Question: I want to load data from WCF to a grid (SlickGrid). This code works if I manually make a Json and load it in the grid. But if I use the variable I get from Jquery - ajax I get an object insted of an array.
If I run the following code.
'''
$(function () {
$.ajax({
url: "DataService.svc/DoWork",
type: "POST",
contentType: "application/json",
dataType: 'JSON',
success: loadData,
error: showError
});
});
function loadData(result) {
var data = [];
data[0] = {
BO: "Task ",
Agreement: "5 days"
};
console.log(data);
console.log(result);
grid = new Slick.Grid("#myGrid", data, columns, options);
}
'''
I have 2 console logs. The first log is the Json I made. The second is the Json Ajax returns. Chrome tells me this is an object instead of an array(Json).
How can I convert the object (result) to a array structure like data?

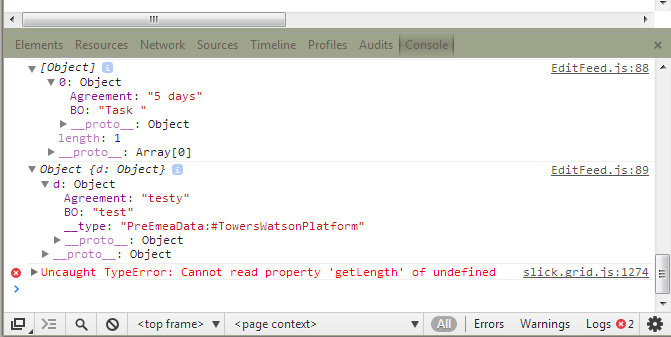
Answer: I solved it by adding a .d after result. This returns the right object for the SlickGrid.
'''
function loadData(result) {
grid = new Slick.Grid("#myGrid", result.d, columns, options);
}
'''